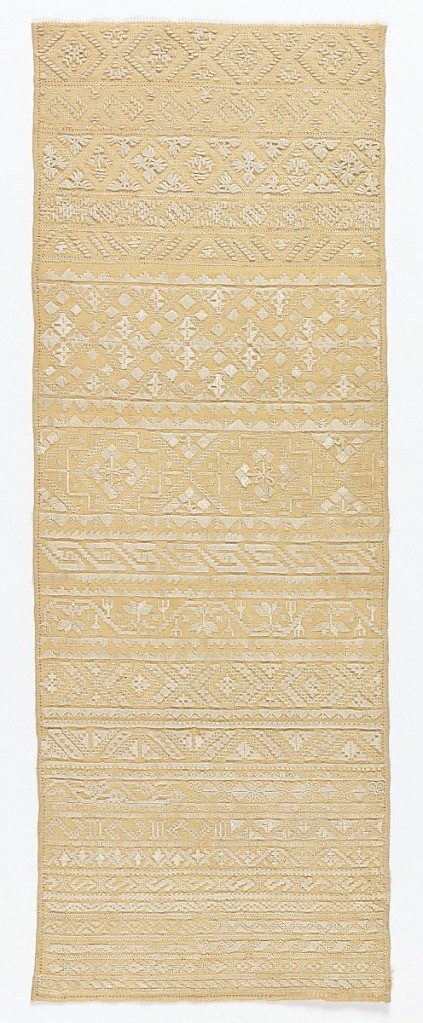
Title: Sampler
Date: mid-17th century
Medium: linen embroidery on linen foundation Technique: embroidered in double running, overcasting, buttonhole over a cord, satin, hemstitching, and eyelet stitches on plain weave foundation
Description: Bands of pattern in white.